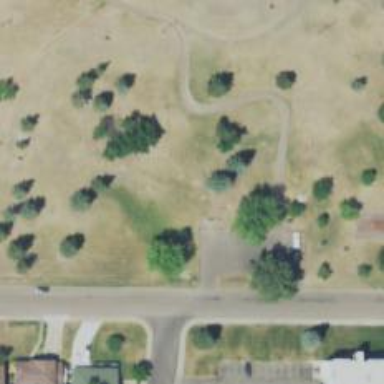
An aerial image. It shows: Disc golf pitch for leisure sports on the land.